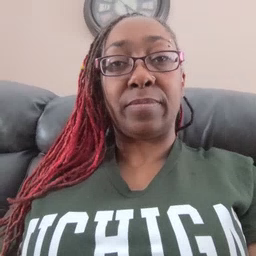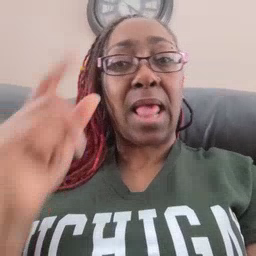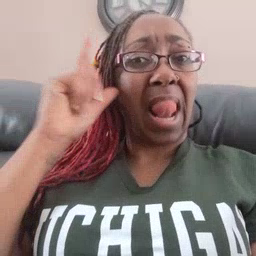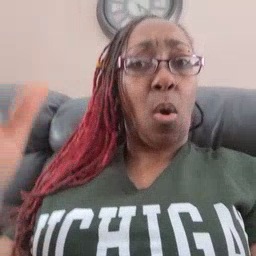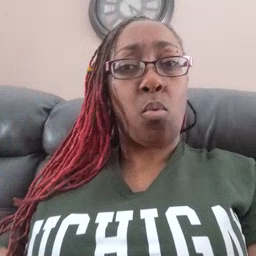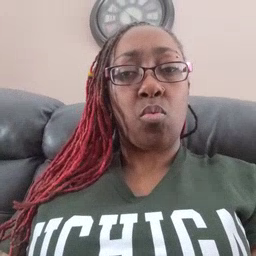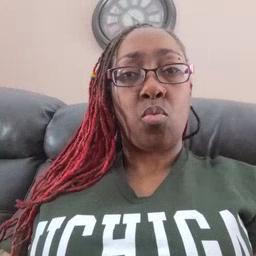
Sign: loud